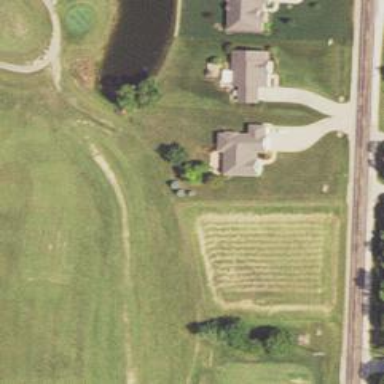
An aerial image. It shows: Pathway for golfing.